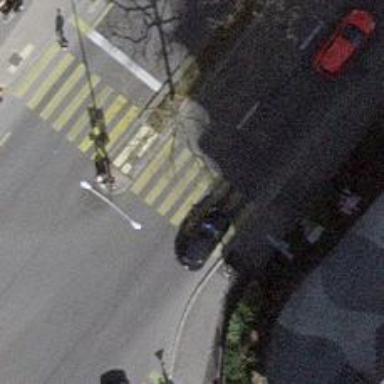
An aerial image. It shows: Road crossing with traffic signals.